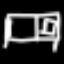
Label: bed